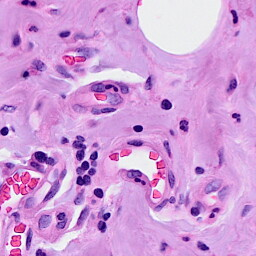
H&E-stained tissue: Breast